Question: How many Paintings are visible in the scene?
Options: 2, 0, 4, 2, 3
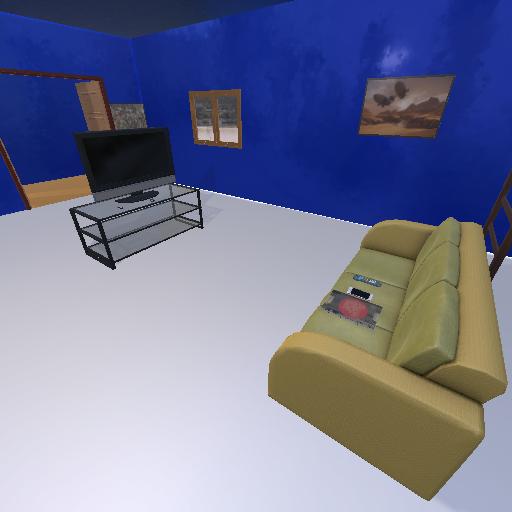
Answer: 2